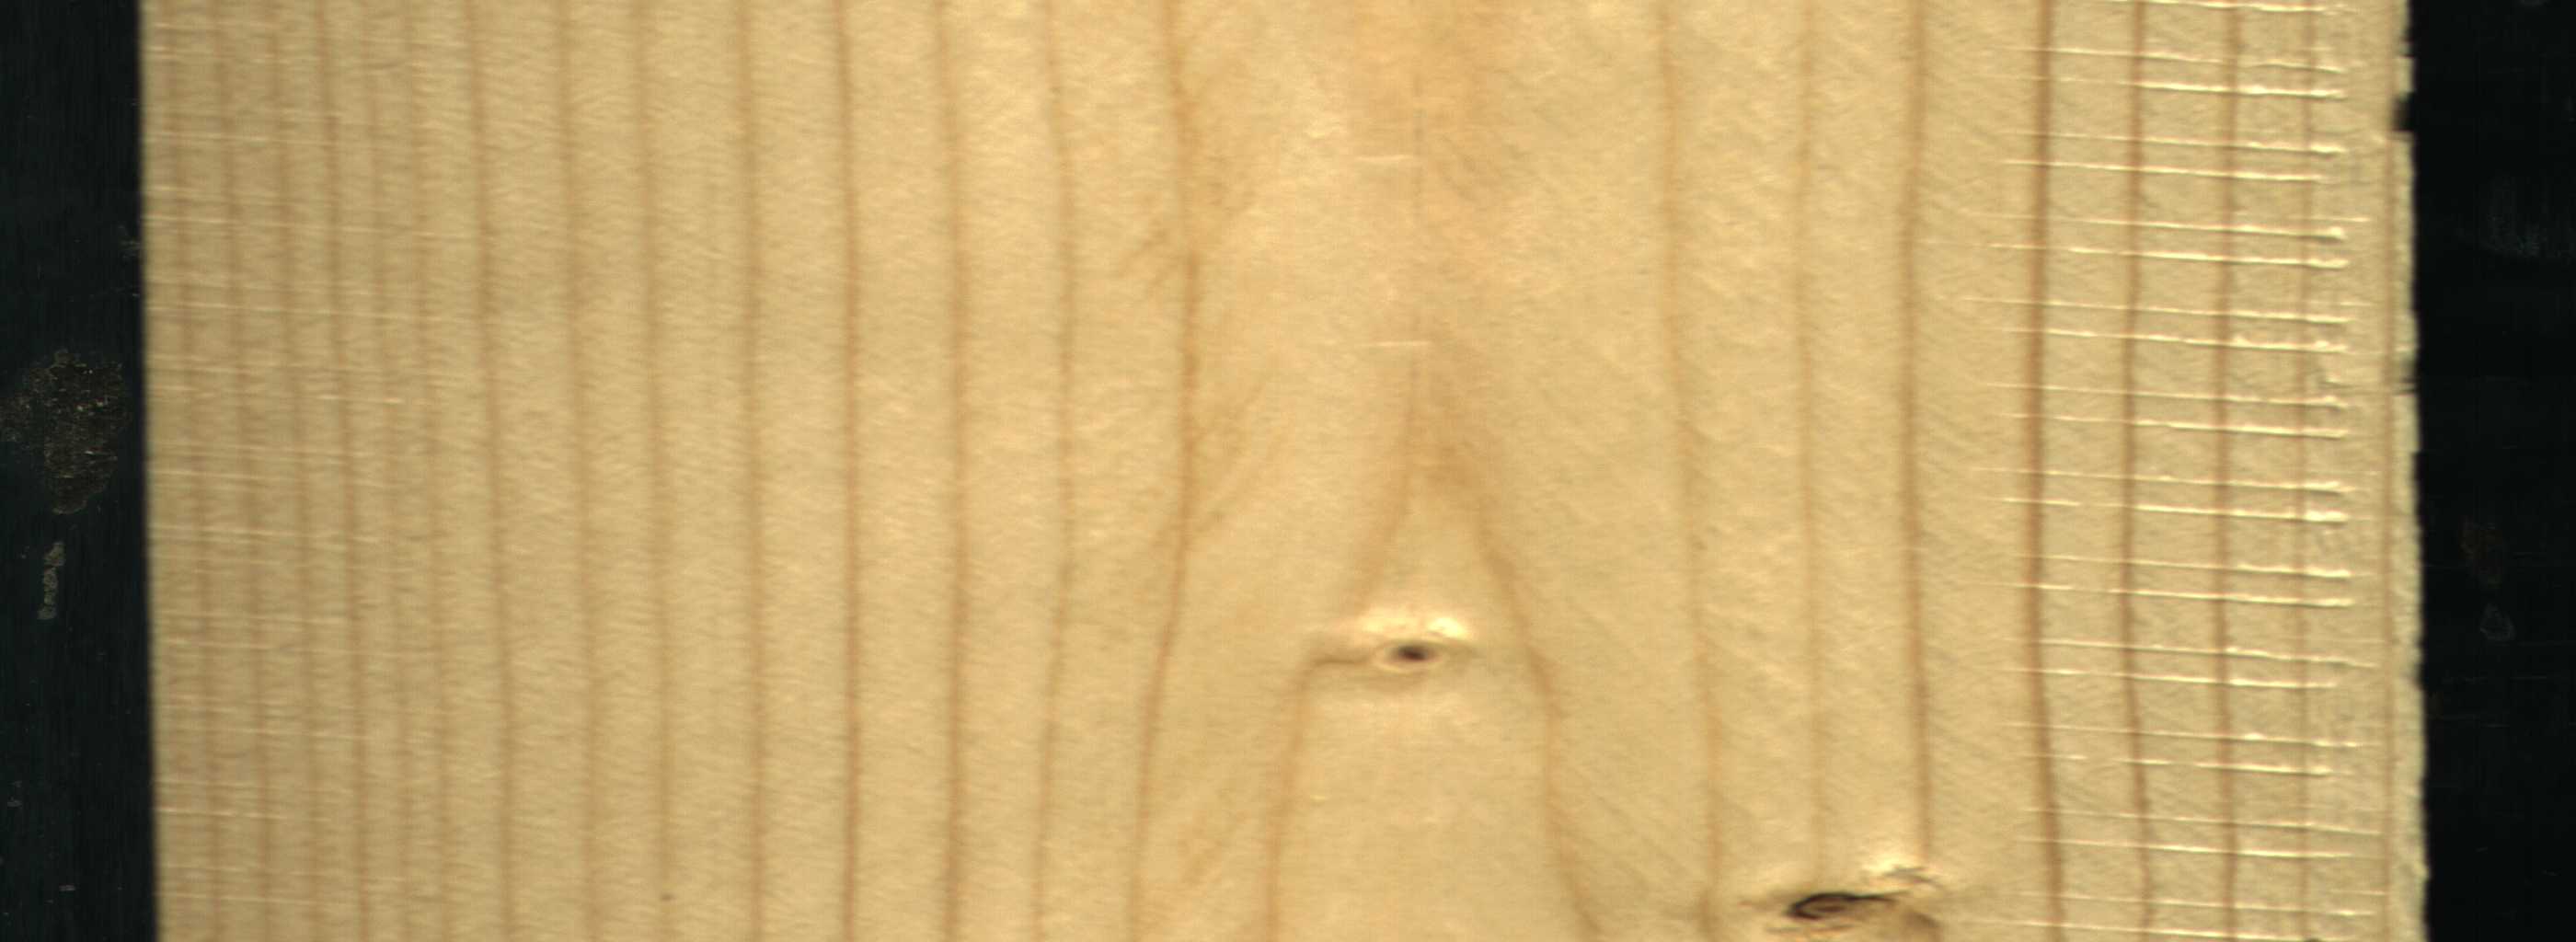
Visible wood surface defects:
Dead_Knot
Live_Knot